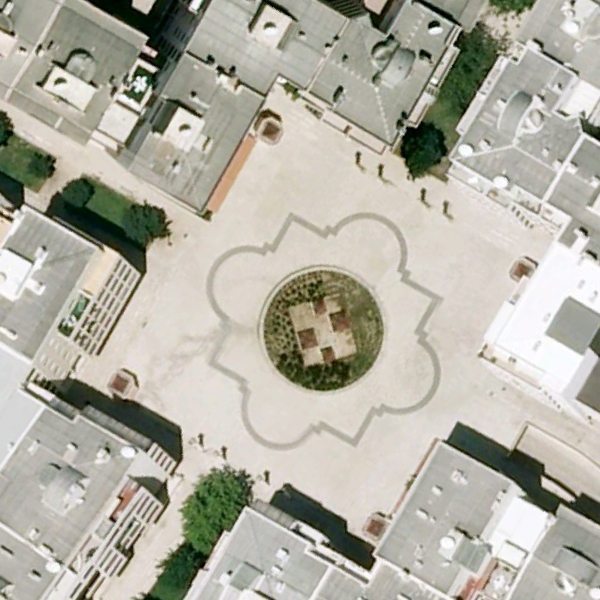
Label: Square